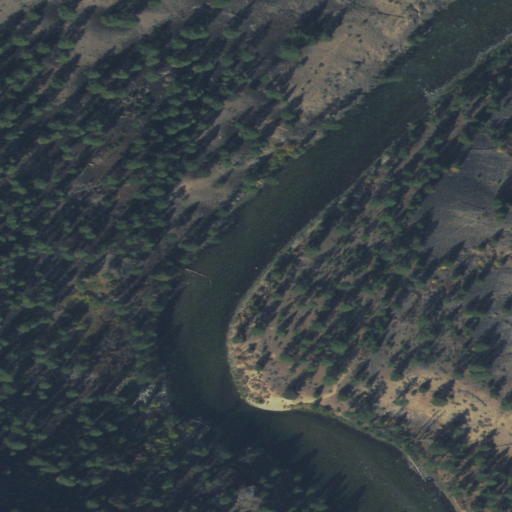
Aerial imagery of plain(s) in Idaho named Sunflower Flat containing evergreen forest, grassland, shrub, and open water